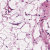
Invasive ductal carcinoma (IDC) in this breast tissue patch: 0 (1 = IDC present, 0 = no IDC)